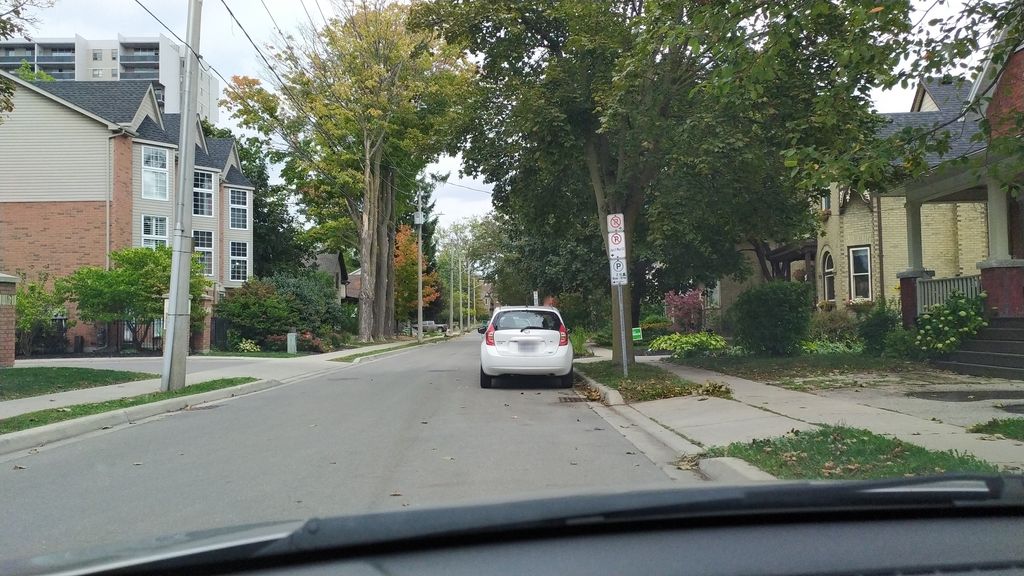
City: kitchener-waterloo